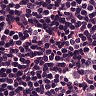
Metastatic tissue present: yes